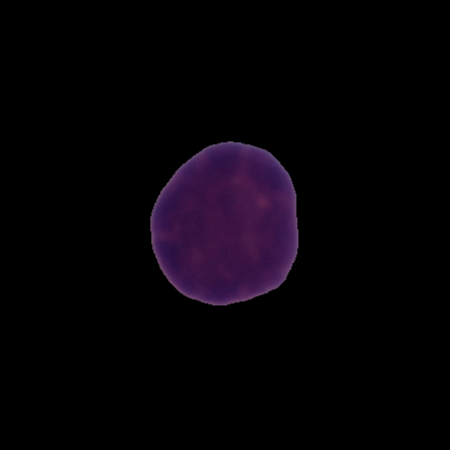
Label: healthy